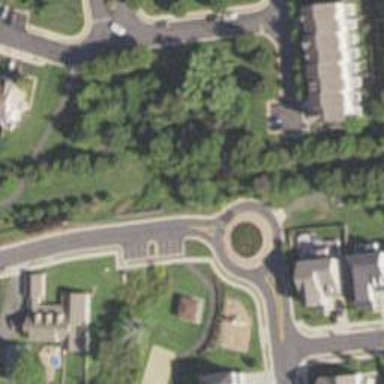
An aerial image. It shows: Mini roundabout on the road.